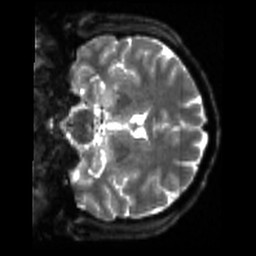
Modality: sbref
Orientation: coronal
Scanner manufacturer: siemens
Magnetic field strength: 3 T
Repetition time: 4 s
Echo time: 0.0594 s